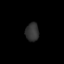
Tissue: lung
Cell type: Epithelial cells
Senescence score: 0.2383
Nuclear area (px): 241
Mean DAPI intensity: 50.473